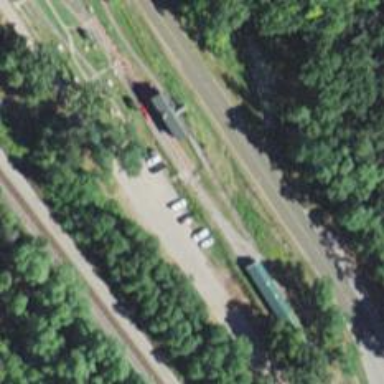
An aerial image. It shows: Miniature railway.